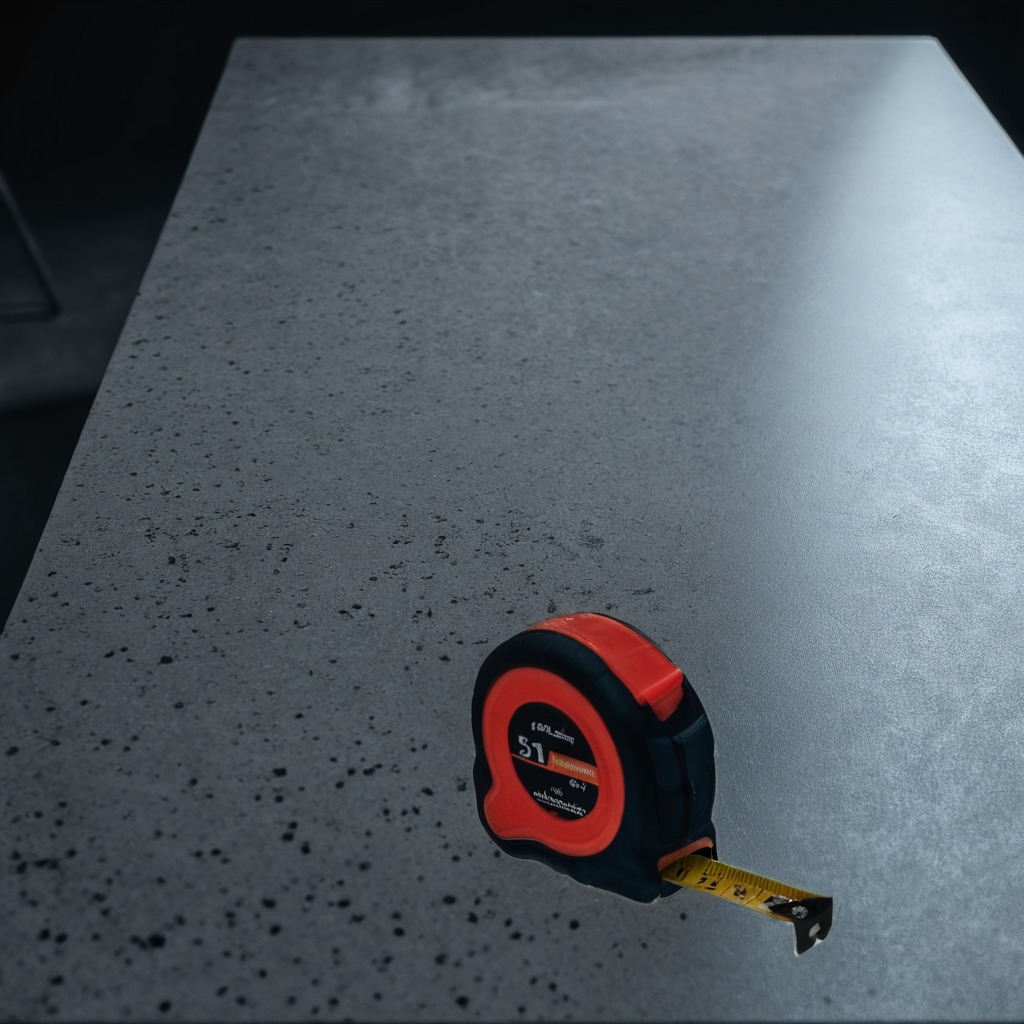
A measuring tape is lying on the clean granite table inside a workshop at night dim ambient light soft shadows worn but